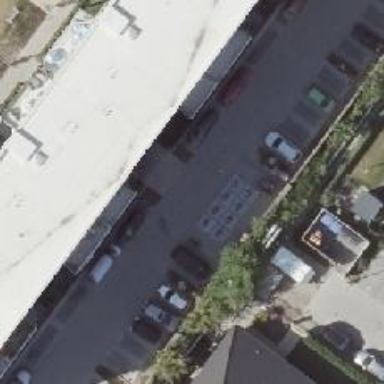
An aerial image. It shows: Parking aisle designated as service road.